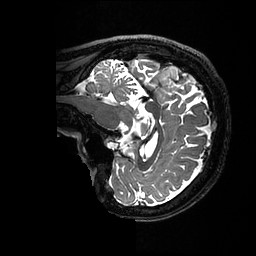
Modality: T2w
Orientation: sagittal
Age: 43
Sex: female
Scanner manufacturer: ge
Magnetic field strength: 3 T
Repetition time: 3.202 s
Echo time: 0.06683 s